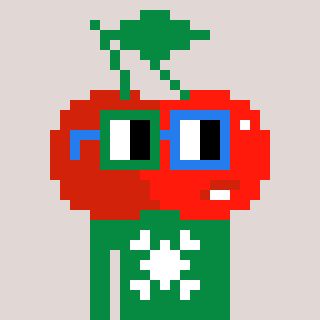
a pixel art character with square green and blue glasses, a cherry-shaped head and a green-colored body on a warm background